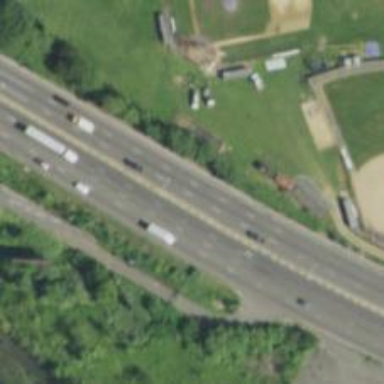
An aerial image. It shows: Trunk highway with expressway features.